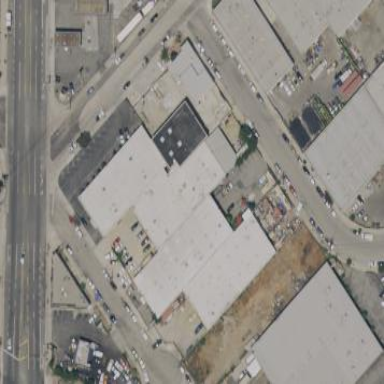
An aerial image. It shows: Industrial building.